Aerial crown-view tile of a tropical tree (Barro Colorado Island, Panama), acquired 20241014:
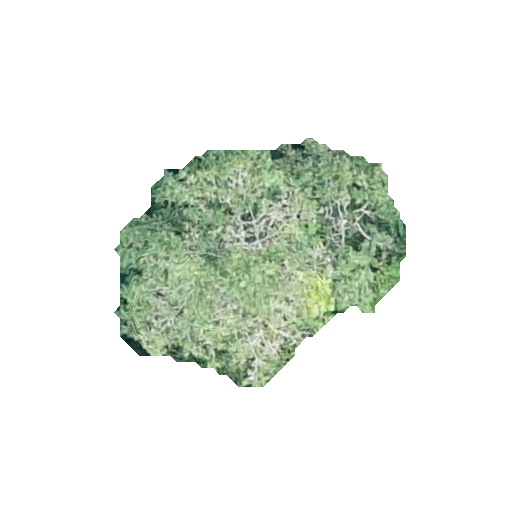
Species: Genipa americana
GBIF accepted scientific name: Genipa americana
Crown area: 78.768 m²